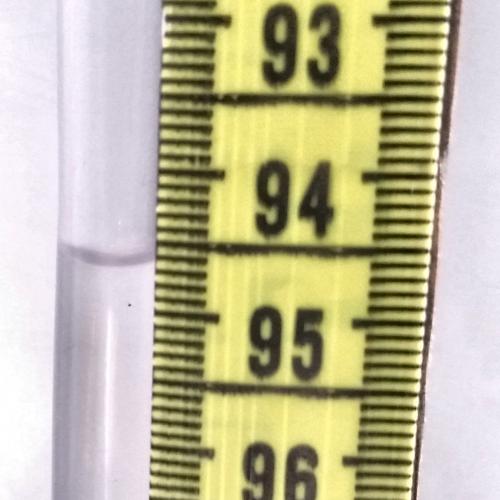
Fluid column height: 94.6 cm